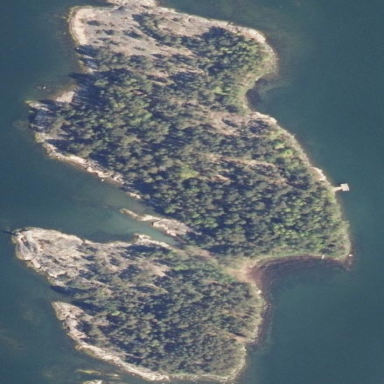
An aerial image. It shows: Islet along the natural coastline.